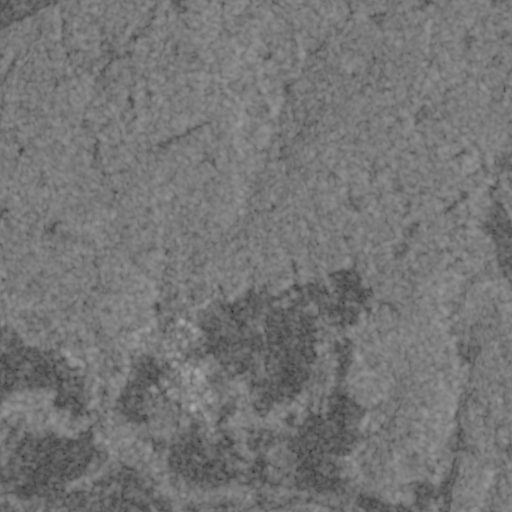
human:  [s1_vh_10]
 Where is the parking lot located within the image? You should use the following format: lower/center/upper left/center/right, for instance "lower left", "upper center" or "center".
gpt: The parking lot is located in the lower left of the image.
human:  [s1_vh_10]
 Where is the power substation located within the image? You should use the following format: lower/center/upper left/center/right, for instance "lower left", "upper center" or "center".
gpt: The power substation is located in the lower center of the image.
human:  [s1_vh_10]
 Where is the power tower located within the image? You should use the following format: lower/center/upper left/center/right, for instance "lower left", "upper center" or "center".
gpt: The power tower is located in the lower left of the image.
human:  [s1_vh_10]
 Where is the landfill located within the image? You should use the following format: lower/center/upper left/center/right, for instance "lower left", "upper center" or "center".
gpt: There is no landfill in the image.

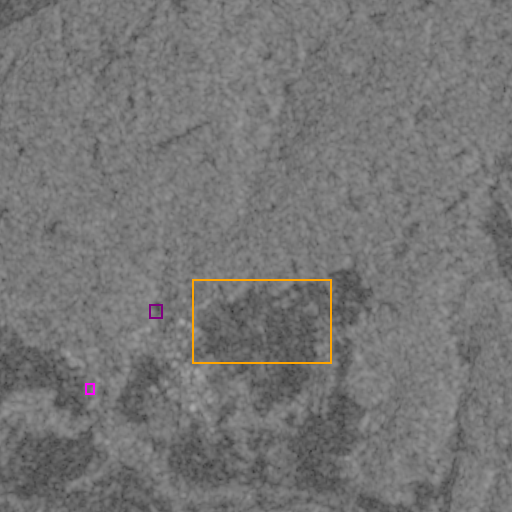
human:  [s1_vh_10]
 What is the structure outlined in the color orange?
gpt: The structure outlined in orange is a crop field.
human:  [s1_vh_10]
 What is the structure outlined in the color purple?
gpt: The structure outlined in purple is a park.
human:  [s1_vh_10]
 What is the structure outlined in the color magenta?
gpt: The structure outlined in magenta is a parking lot.
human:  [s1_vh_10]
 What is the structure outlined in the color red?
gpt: There is no red outline.